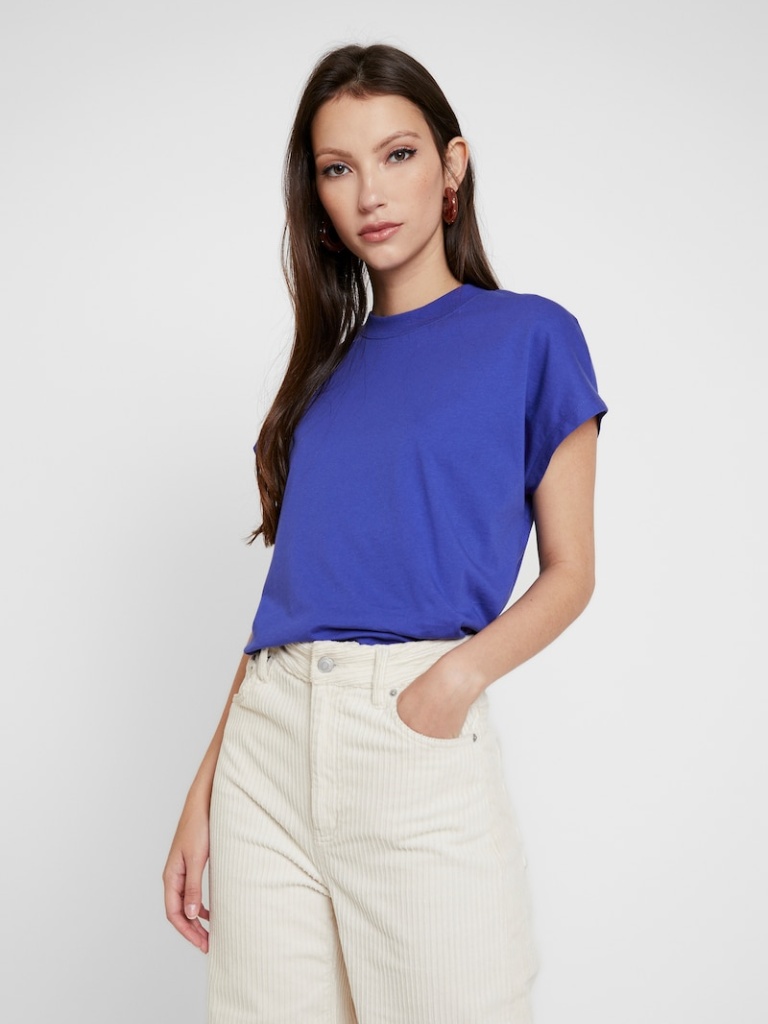
cotton relaxed short sleeve hip length Fully Tucked in crew t-shirt